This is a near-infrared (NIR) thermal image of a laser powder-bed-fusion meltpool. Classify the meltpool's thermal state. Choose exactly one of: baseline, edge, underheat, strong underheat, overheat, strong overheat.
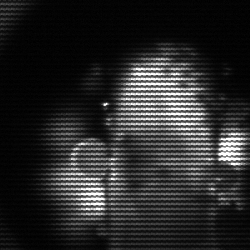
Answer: strong underheat